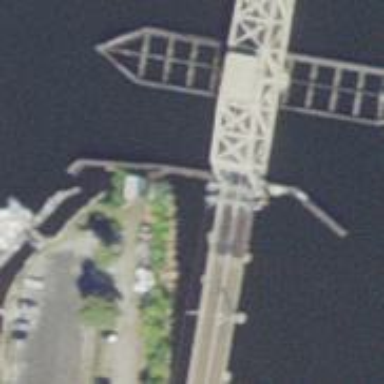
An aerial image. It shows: Movable swing bridge for rail transportation with contact line electrification.